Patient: sex M, age 44
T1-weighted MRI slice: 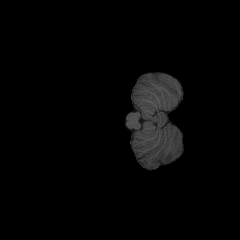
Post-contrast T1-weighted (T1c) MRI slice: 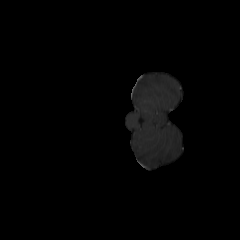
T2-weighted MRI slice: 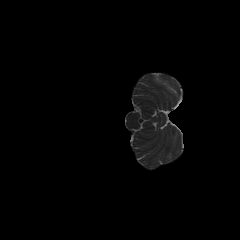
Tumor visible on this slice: no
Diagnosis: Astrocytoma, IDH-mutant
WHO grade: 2